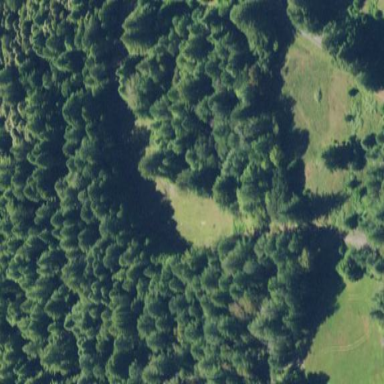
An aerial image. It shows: Forest area.